Question: I have color bracket and it works great in js files where you can clearly see the nesting of functions etc.
I want that same thing but in the HTML file so the ident would be colored.
So now I'm actively in the ul indent and I want it to be colored:

Is it possible to change in the setting or a special extension? tried Googling but didn't see something like that.
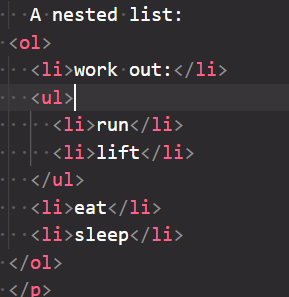
Answer: You can use the <URL>. To install it, just simply do + and paste 'ext install voldemortensen.rainbow-tags' inside the box.